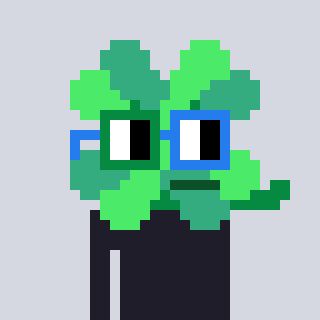
a pixel art character with square green and blue glasses, a clover-shaped head and a orange-colored body on a cool background